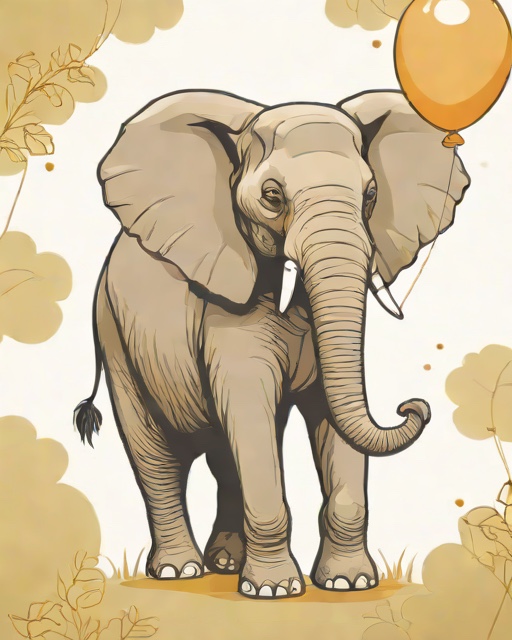
Category: New Baby